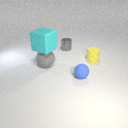
small yellow rubber cylinder to the right of small blue rubber sphere